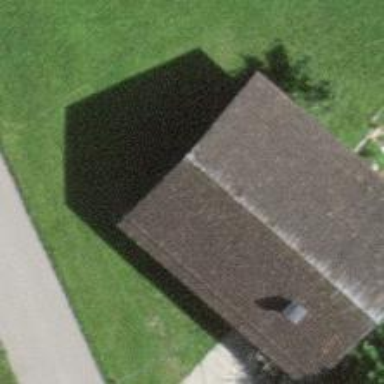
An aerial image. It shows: Gabled roof on farm auxiliary building.